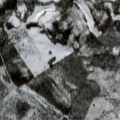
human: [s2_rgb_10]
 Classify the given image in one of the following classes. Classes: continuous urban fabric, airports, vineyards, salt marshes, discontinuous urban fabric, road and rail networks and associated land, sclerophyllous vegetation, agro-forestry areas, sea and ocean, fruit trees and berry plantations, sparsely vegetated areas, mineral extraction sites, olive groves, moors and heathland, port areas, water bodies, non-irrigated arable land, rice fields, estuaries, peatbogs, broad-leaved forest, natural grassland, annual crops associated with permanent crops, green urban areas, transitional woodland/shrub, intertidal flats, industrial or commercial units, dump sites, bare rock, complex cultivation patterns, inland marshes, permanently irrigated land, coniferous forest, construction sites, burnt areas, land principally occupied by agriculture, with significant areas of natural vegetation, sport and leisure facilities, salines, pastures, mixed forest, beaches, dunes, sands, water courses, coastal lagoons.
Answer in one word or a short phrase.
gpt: coniferous forest, mixed forest, transitional woodland/shrub